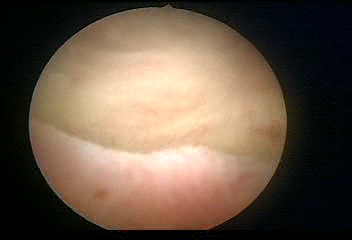
Modality: WLC
Class: Normal mucosa
Bladder cancer association: No